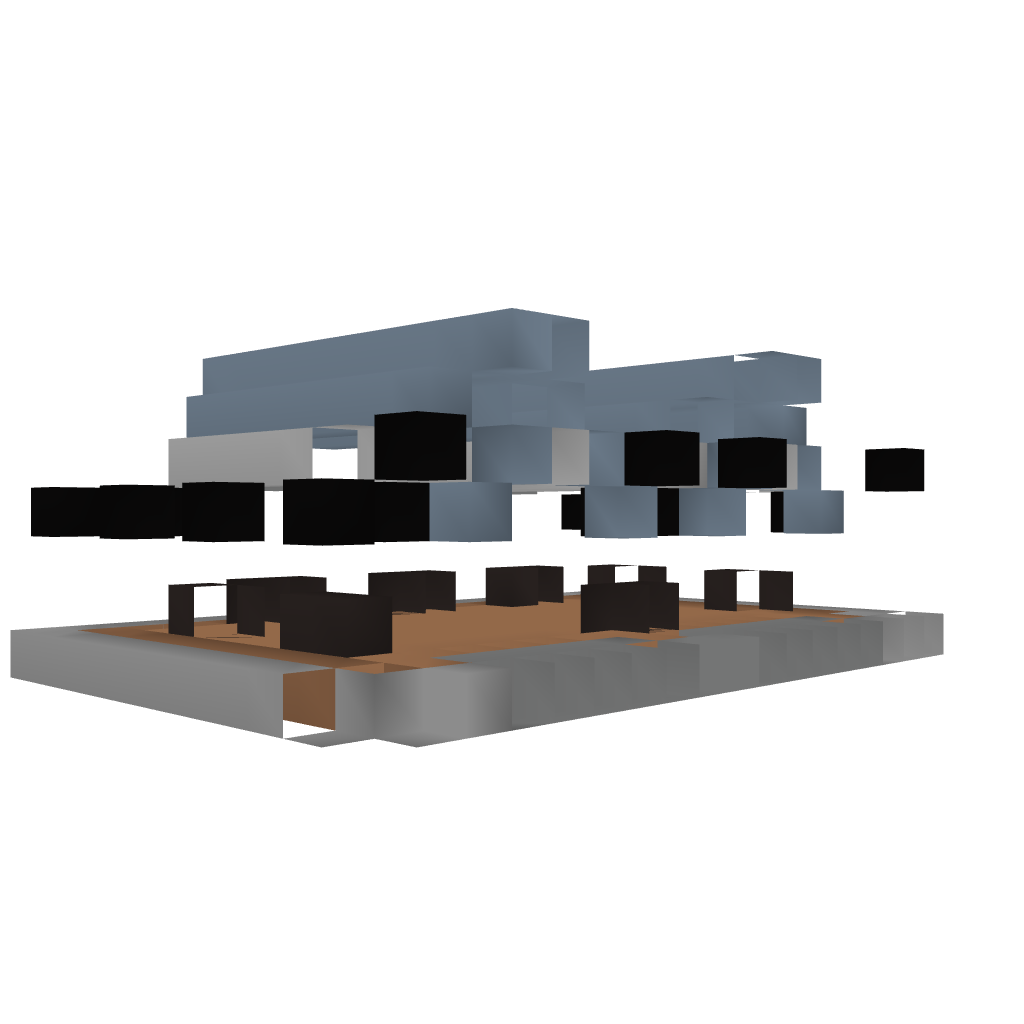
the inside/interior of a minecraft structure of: A Small storage building